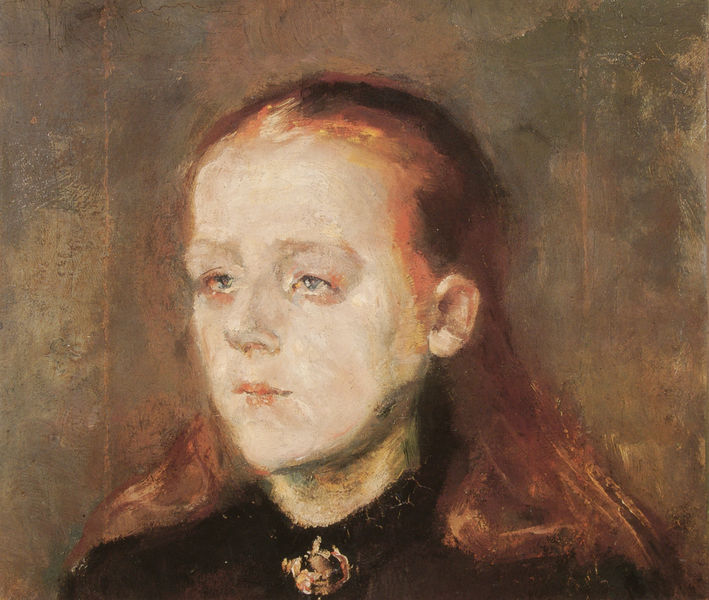
Titel: Portrait Betzy Nielsen
Künstler: Edvard Munch
Standort: Oslo
Institution: Nasjonalgalleriet
Schlagwörter: dunkel, kopf, schatten, weiß, grün, mädchen, ocker, braun, frau, frisur, grau, haar, hell, hintergrund, kleid, licht, mund, nase, ohr, orange, profil, schwarz, stirn, blick, rot, beige, blond, augen, blass, bluse, gesicht, inkarnat, kragen, lang, trauer, bildnis, hals, portrait, porträt, öl, auge, gold, haare, lange haare, realismus, kind, blässe, brosche, lippe, lippen, ohren, rosa, schulter, schultern, zart, wangen, halsband, kette, ausdruck, farblos, weiblich, ernst, melancholie, menzel, kropfband, dreiviertelprofil, kelid, rothaarig, krank, munch, leblos, traurigkeit, portait, augenringe, hohe stirn, leinwand, rote haare, bleich, lenbach, erscheinung, lehnbach, erdtöne, gemme, phantom, langes haar, edvard, medaillo, gebrechlich